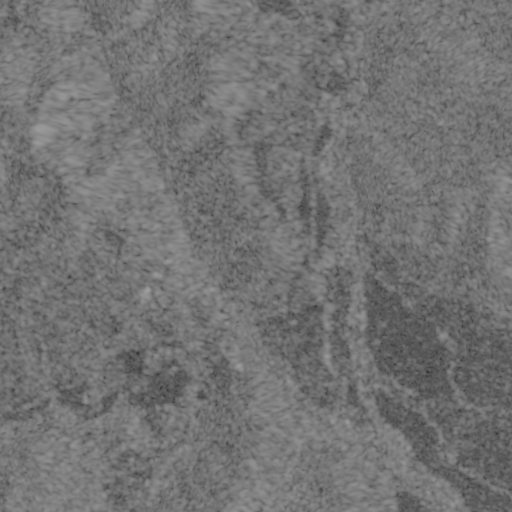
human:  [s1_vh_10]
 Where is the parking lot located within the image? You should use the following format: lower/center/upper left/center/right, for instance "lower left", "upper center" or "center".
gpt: The parking lot is located in the lower right of the image.
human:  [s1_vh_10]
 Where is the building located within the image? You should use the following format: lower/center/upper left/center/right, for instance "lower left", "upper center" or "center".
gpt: There is no building in the image.

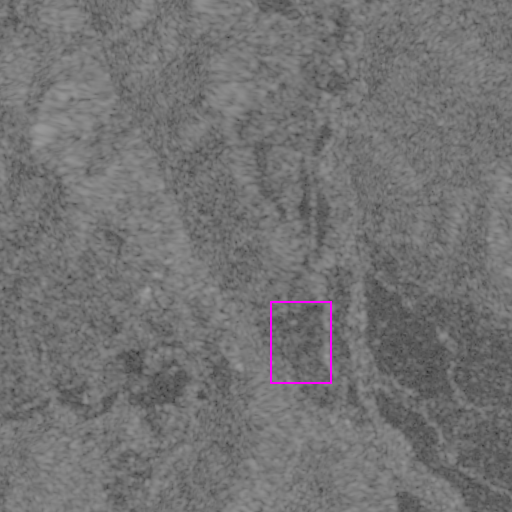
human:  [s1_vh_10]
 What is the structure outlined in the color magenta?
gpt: The structure outlined in magenta is a crop field.
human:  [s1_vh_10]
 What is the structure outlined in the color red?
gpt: There is no red outline.